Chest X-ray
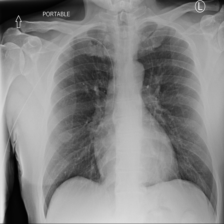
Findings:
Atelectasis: negative
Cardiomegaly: negative
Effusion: negative
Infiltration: positive
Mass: negative
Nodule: negative
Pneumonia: negative
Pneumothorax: negative
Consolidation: negative
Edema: negative
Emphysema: negative
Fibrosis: negative
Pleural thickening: negative
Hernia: negative